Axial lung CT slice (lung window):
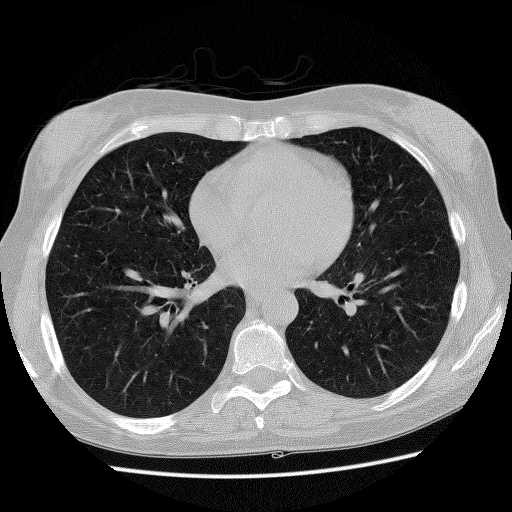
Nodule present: no